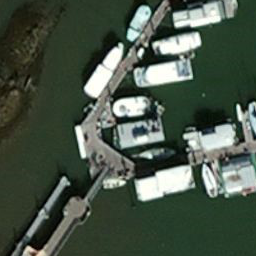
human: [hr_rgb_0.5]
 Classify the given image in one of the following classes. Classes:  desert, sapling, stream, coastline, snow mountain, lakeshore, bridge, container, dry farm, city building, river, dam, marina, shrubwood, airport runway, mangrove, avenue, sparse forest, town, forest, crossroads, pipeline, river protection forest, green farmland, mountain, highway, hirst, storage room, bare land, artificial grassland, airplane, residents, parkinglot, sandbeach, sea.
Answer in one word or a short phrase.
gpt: marina